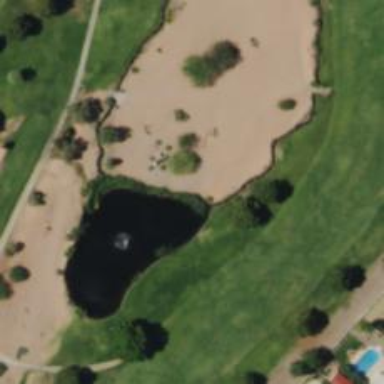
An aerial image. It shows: Water hazard on golf course. The hazard is natural water feature.